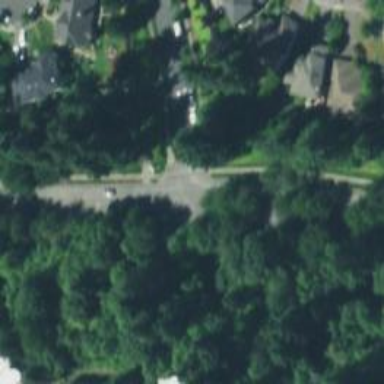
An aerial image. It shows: Unmarked crossing on the road.